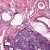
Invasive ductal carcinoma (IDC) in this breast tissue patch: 0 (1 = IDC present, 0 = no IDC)